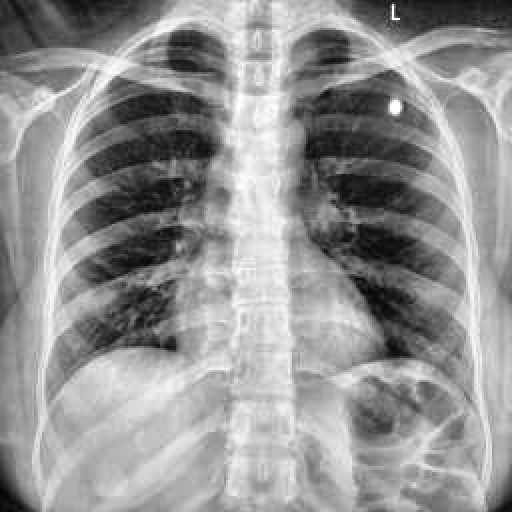
Finding: TUBERCULOSIS